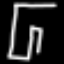
Label: pants